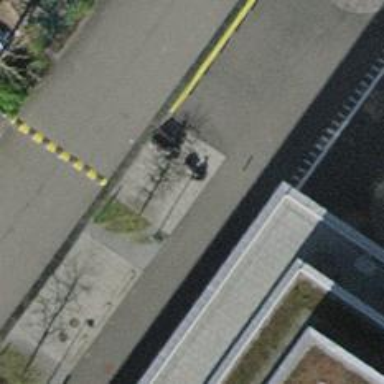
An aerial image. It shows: Bicycle parking area with stands available.